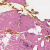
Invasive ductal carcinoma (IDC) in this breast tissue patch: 0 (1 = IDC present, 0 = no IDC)